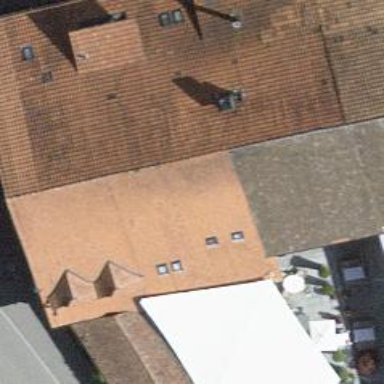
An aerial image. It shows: Restaurant.